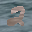
Label: 2